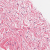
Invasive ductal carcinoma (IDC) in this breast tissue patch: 0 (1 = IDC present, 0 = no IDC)